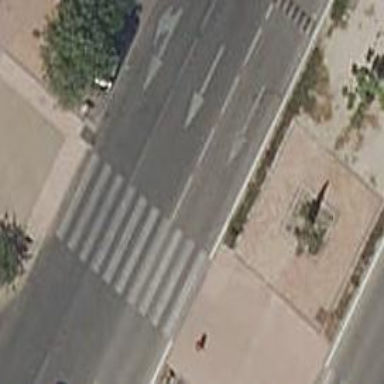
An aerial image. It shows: Primary highway with asphalt surface and designated cycle lane.